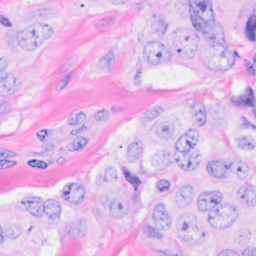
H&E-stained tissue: Breast